Interaction volume radius: 5 \u00c5
Interaction volume height: 10 \u00c5
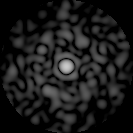
Disorder parameter: 0.8464